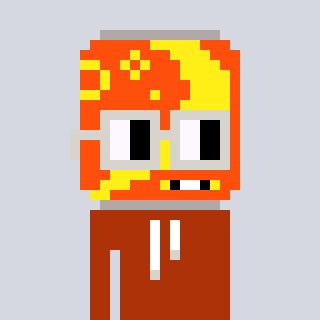
a pixel art character with square light gray glasses, a pop-shaped head and a hotbrown-colored body on a cool background